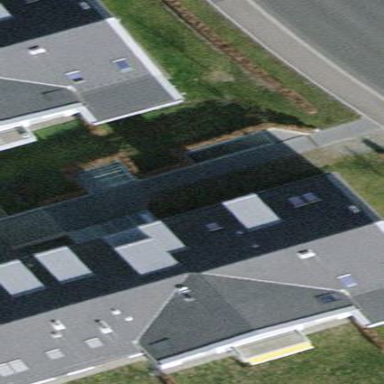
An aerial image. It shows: View of apartment building.